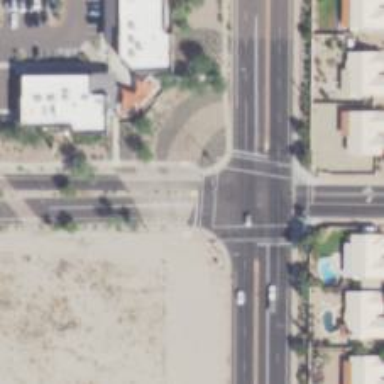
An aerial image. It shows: Solid stop line on the road.